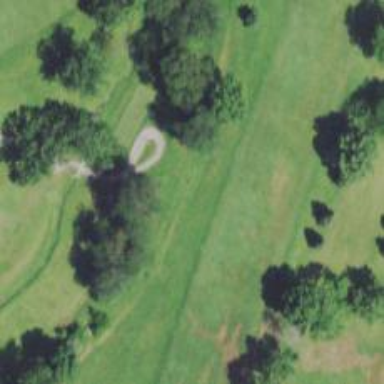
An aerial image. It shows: Path for both roads and golfers.